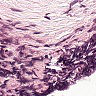
Metastatic tissue present: no